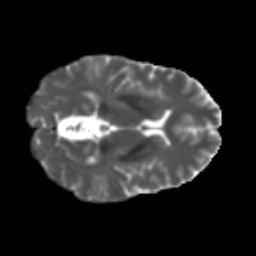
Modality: T2w
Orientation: axial
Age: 40
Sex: female
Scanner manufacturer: ge
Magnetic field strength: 3 T
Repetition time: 7.8 s
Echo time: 0.0606 s